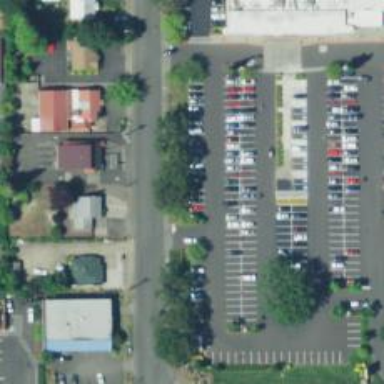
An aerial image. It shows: Trolley bay.